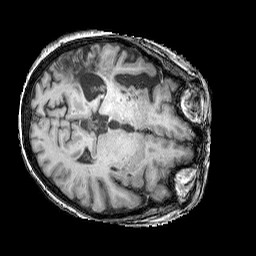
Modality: T1w
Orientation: axial
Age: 69
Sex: female
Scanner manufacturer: siemens
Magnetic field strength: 3 T
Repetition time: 2.25 s
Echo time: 0.00411 s